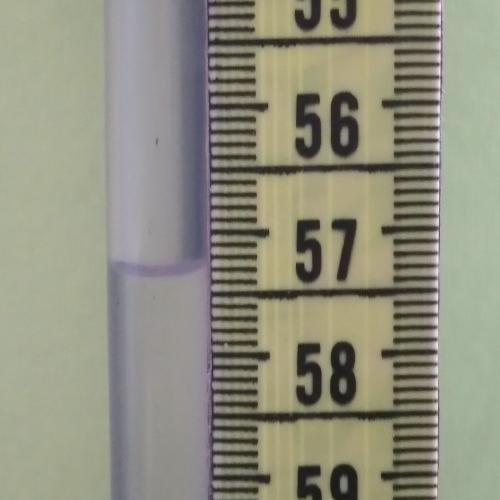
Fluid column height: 57.3 cm